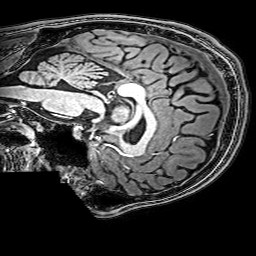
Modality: T1w
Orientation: sagittal
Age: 22
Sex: male
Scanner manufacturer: philips
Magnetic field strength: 3 T
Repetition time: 0.009 s
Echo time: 0.0035 s